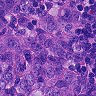
Metastatic tissue present: yes